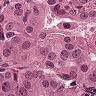
Metastatic tissue present: yes